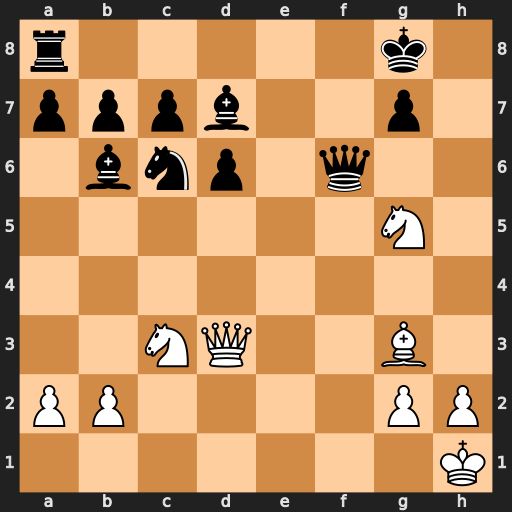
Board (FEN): r5k1/pppb2p1/1bnp1q2/6N1/8/2NQ2B1/PP4PP/7K
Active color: w
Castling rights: -
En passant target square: -
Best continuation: Qh7+ Kf8 Qh8+ Ke7 Nd5#